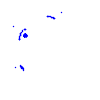
Particle: electron